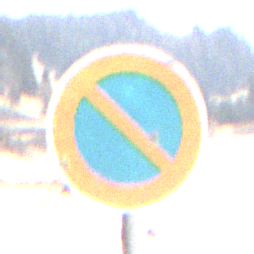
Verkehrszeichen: EingeschraenktesHalteverbot
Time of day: Midday
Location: Outdoor (Nature)
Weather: PartlyCloudy
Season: NotSpecified
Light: Natural